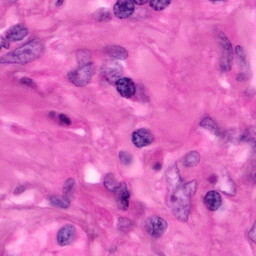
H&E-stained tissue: Pancreatic